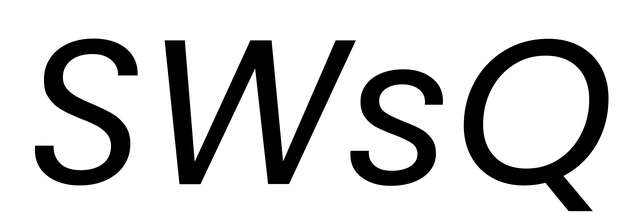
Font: Poppins-Italic